Interaction volume radius: 10 \u00c5
Interaction volume height: 15 \u00c5
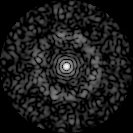
Disorder parameter: 0.8416